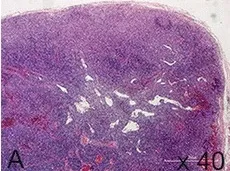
Immunohistochemistry of inguinal lymph node:.
Hematoxylin, and ,eosin stain (H&E stain) (
x
40 magnification).
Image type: pathology (h&e)